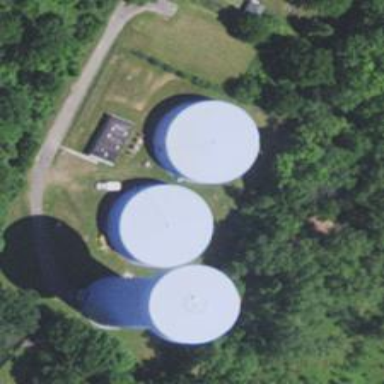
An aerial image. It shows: Water tower that is man-made.